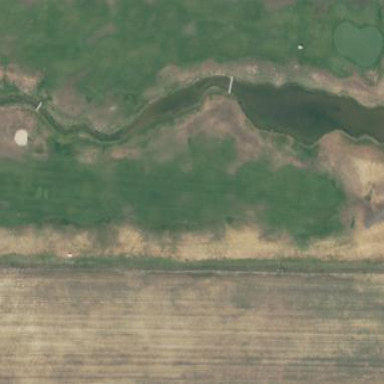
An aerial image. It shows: Well-maintained grass golf fairway that is regularly mowed.